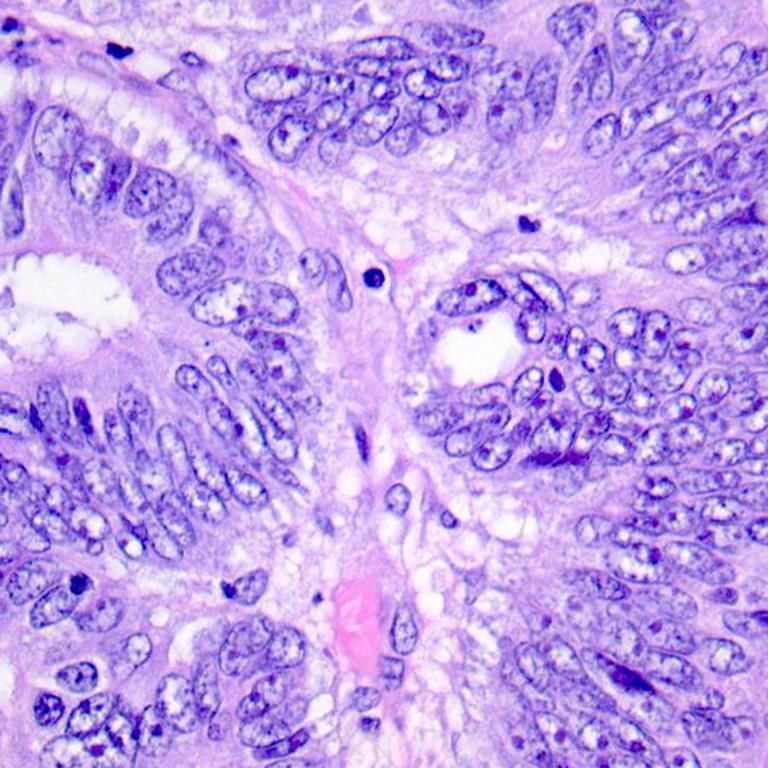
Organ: colon
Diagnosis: adenocarcinomas